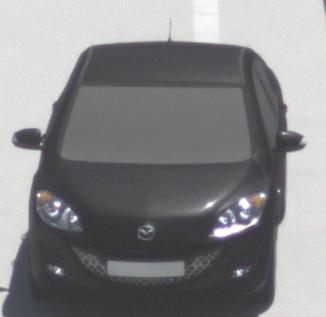
Make: Mazda
Model: 3 1.6
Detailed model: 3 (BL)
Model produced from: 2009/05
Model produced until: 2010/12
Doors: 5
Color: black
Road condition: dry road
Daytime: midday
Contrast: high contrast